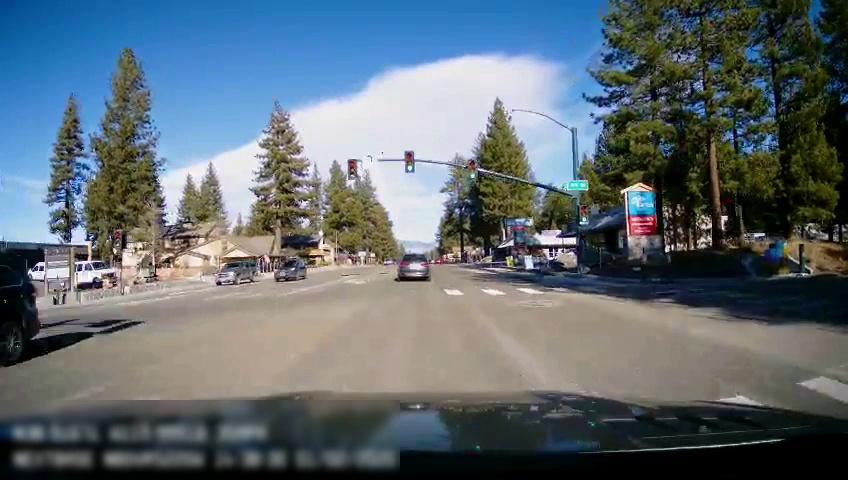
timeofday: Day
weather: Sunny
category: Drivable Space
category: Vehicles | SUV
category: Vehicles | SUV
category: Vehicles | SUV
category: Vehicles | Car
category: Vehicles | SUV
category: Vehicles | Truck
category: Traffic | Signs
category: Traffic | Signs
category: Traffic | Lights
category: Traffic | Lights
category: Traffic | Lights